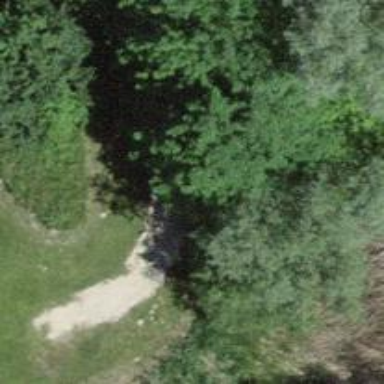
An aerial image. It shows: Path designated for golf carts.